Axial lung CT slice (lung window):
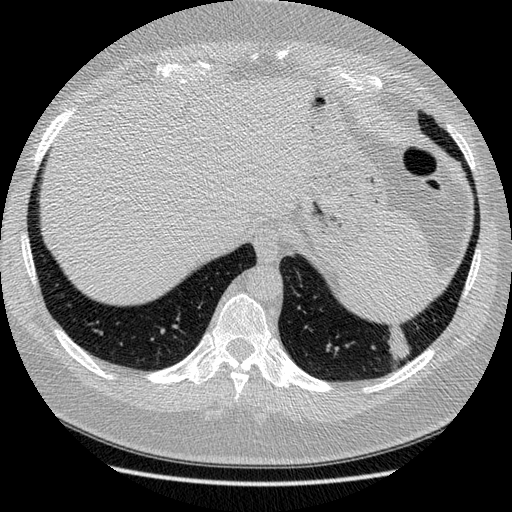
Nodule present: yes
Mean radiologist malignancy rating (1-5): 3.25